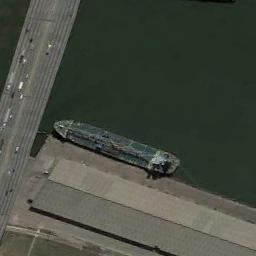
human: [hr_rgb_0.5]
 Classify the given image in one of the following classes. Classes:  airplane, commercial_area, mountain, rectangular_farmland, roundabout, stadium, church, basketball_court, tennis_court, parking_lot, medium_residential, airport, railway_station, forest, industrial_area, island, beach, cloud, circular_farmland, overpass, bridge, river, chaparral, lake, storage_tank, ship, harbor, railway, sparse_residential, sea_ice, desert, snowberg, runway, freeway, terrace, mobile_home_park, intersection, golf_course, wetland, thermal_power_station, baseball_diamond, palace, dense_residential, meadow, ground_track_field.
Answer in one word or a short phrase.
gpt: ship